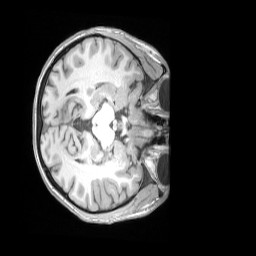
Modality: T1w
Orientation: axial
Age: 22
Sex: female
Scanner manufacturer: siemens
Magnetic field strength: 3 T
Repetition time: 2.53 s
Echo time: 0.00164 s